Interaction volume radius: 5 \u00c5
Interaction volume height: 15 \u00c5
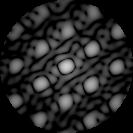
Disorder parameter: 0.1874